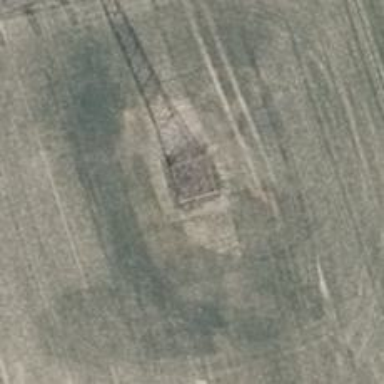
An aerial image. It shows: Power tower.